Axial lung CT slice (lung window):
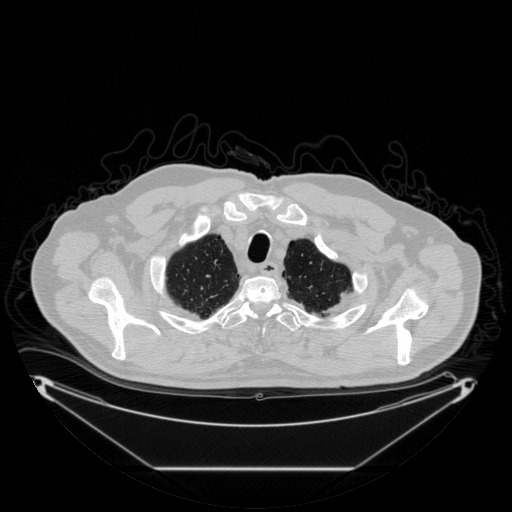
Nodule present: no